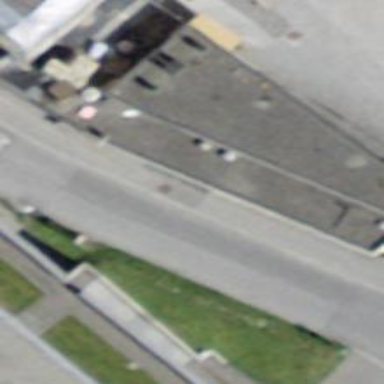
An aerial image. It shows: Building with flat roof.